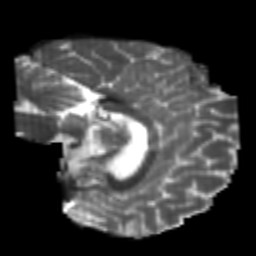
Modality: T2w
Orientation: sagittal
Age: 20
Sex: female
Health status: healthy
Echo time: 0.074 s